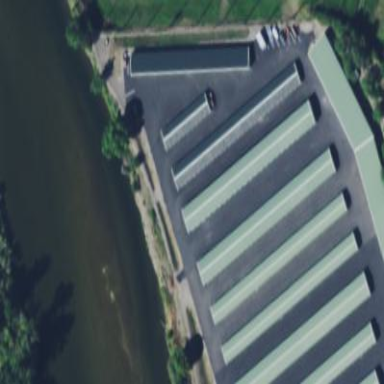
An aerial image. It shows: Building housing storage rental shop.